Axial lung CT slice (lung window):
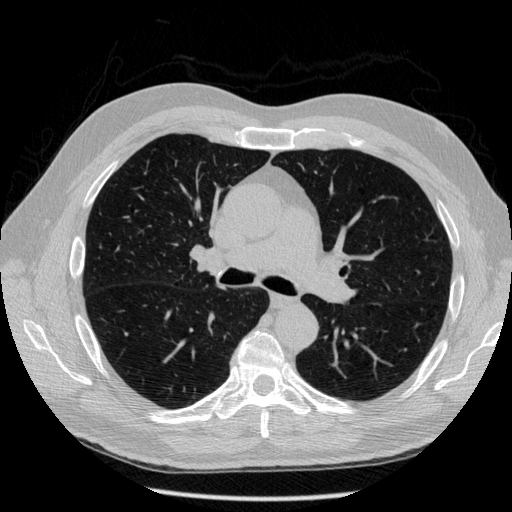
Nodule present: no